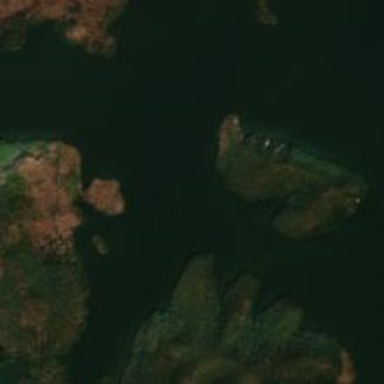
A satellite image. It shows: Islet.